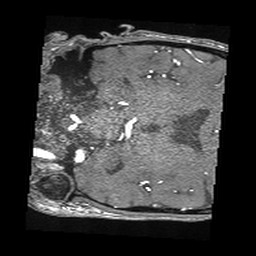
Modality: angio
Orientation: coronal
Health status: ill
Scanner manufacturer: siemens
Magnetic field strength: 3 T
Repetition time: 0.02 s
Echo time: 0.0033 s